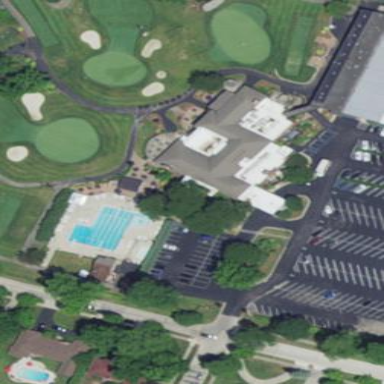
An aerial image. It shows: Clubhouse building for golf.